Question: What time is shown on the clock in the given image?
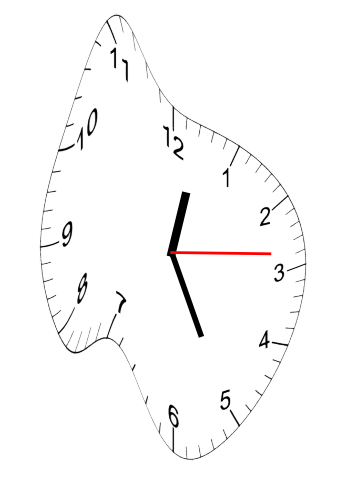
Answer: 12:25:14